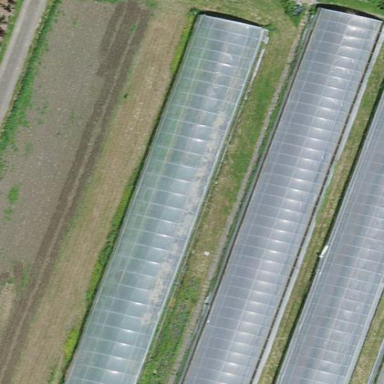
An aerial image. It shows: Greenhouse.